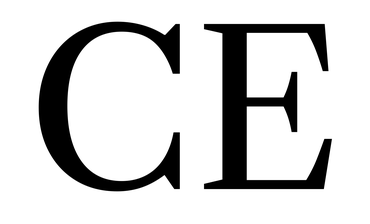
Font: LibreCaslonText_Regular